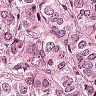
Metastatic tissue present: yes